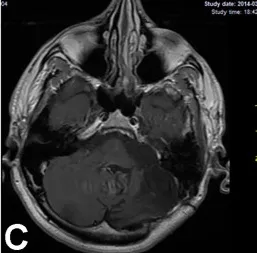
Magnetic resonance T1WI contrast enhanced axial images show treatment results in an 18-year-old man with vestibular schwannoma. Image after revision surgery via a middle fossa approach.
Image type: radiology (mri)